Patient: sex M, age 26
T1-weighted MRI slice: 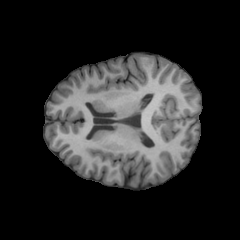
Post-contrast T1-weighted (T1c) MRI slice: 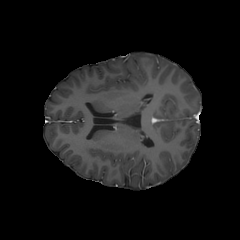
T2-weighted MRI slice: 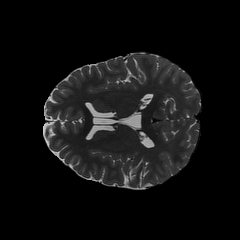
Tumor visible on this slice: no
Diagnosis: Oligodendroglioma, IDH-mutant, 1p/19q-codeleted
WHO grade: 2